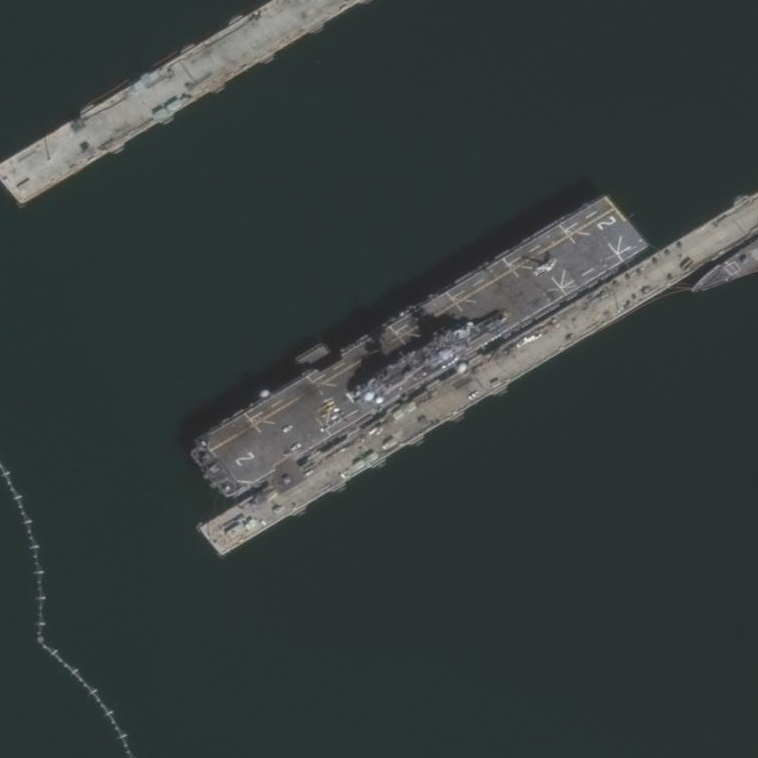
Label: Wasp-class_assault_ship